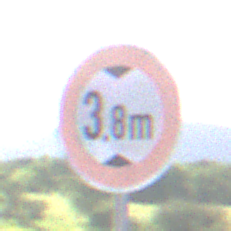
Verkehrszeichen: TatsaechlicheHoehe
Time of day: MorningAfternoon
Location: Outdoor (RoadRail)
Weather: PartlyCloudy
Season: NotSpecified
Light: Natural